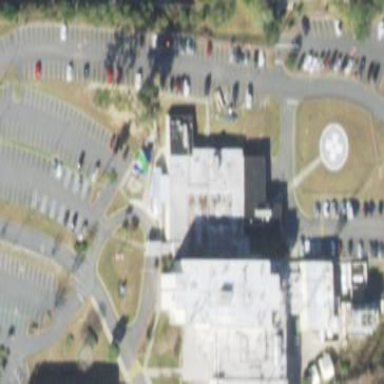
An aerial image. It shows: Healthcare facility identified as hospital.